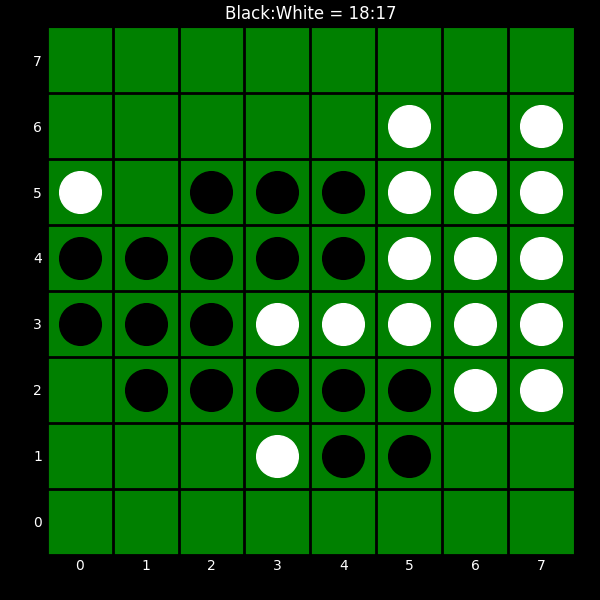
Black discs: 18
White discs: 17